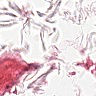
Metastatic tissue present: no